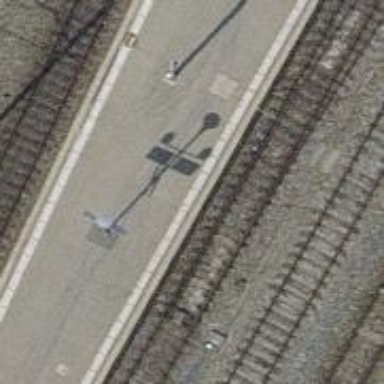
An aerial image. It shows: Railway switch.